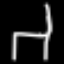
Label: chair